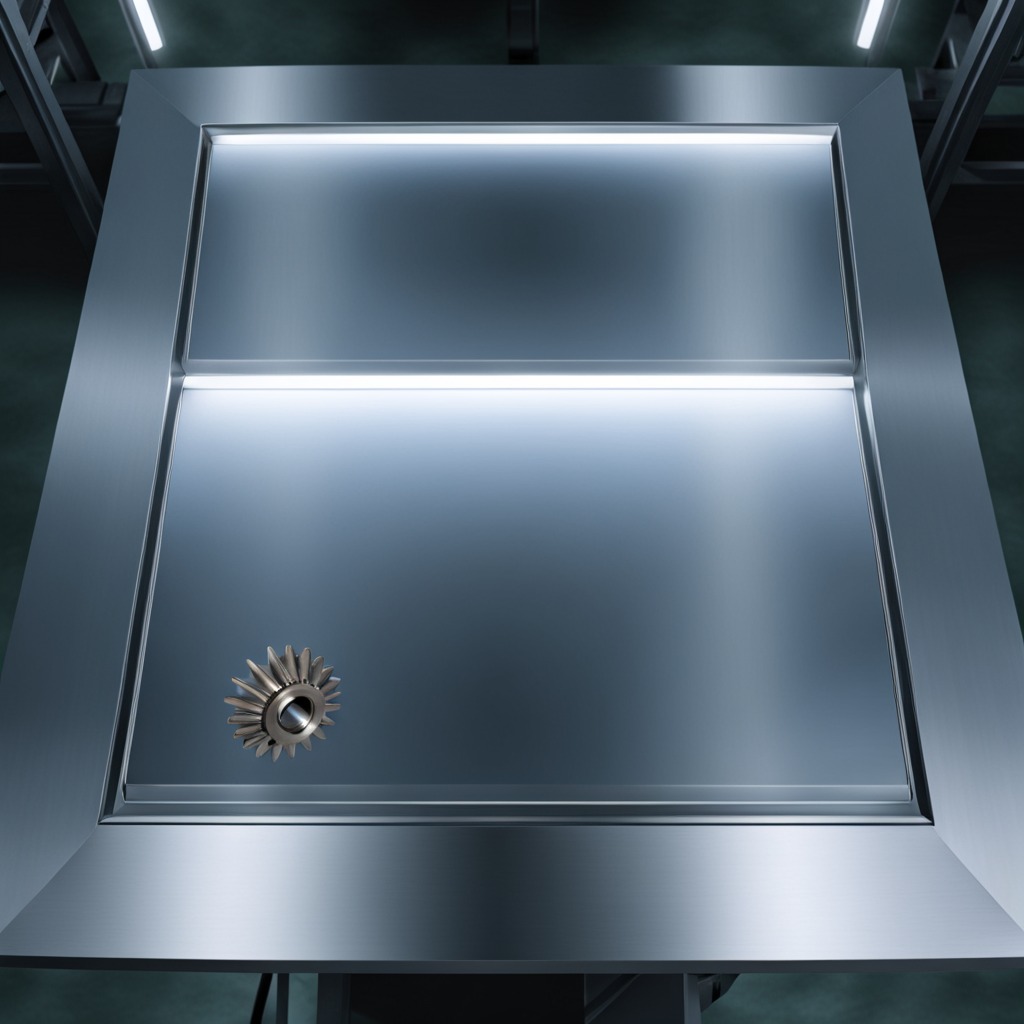
A steel gear with teeth is lying on the metal table in a machine shop under fluorescent lights.